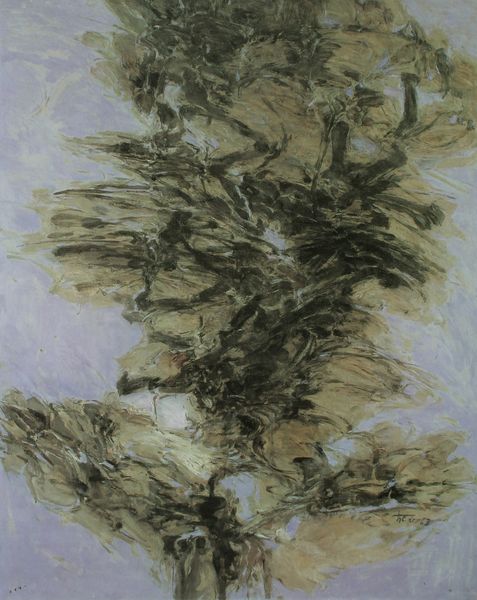
Titel: Lokaltermin III
Künstler: Hann Trier
Institution: Im Besitz des Künstlers
Schlagwörter: baum, blau, blätter, dunkel, gemälde, haut, weiß, gelb, grün, bewegung, braun, grau, hell, marmor, schwarz, malerei, bild, signatur, stamm, pastos, hellblau, moderne, abstrakt, modern, lila, violett, sturm, tornado, duktus, plastik, besch, marmoriert, übergang, form, bläulich, kunst, pinsel, ölmalerei, pinselduktus, verwischt, moderne kunst, hautfarben, blassblau, halbplastik, kunst der moderne, lilablassblau